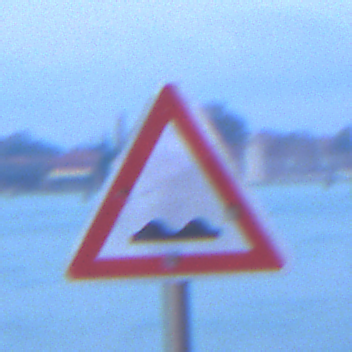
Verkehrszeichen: UnebeneFahrbahn
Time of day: Dawn
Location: Outdoor (Urban)
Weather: PartlyCloudy
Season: NotSpecified
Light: Natural